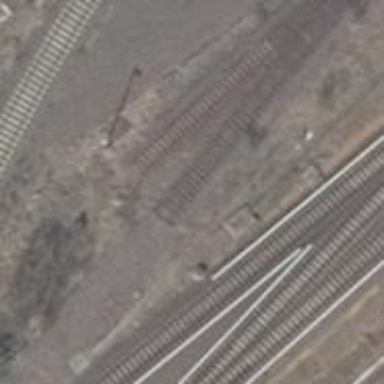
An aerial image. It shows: Abandoned railway with electrified contact line.